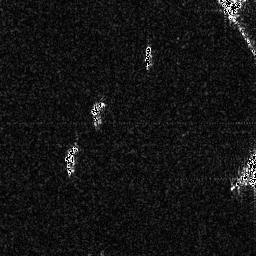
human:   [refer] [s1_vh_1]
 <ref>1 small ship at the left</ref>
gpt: <box>[[25, 57, 29, 68, 0]]</box>